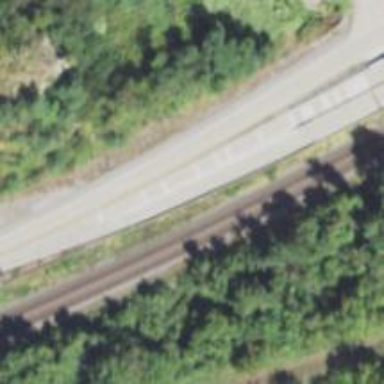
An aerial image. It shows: Primary link highway.